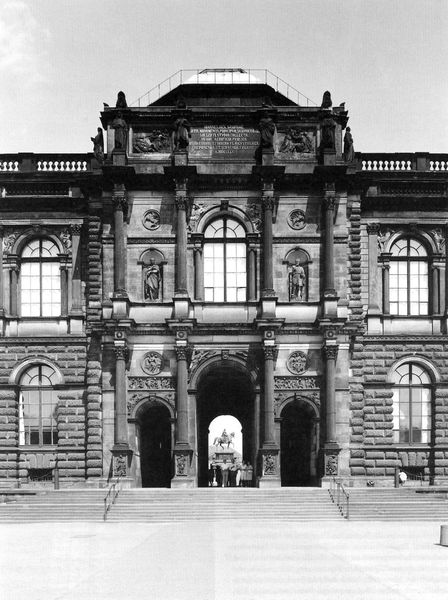
Titel: Gemäldegalerie
Künstler: Gottfried Semper
Standort: Dresden, Gemäldegalerie (EU - D - Sachsen)
Schlagwörter: weiß, fenster, grau, schwarz, säule, säulen, dach, haus, barock, stein, steine, brüstung, schrift, bogen, fassade, mauer, treppe, treppen, inschrift, durchgang, geländer, stufen, tor, foto, fotografie, photographie, eingang, palast, balustrade, arkaden, photo, portal, rustika, tore, skulpturen, schloß, dresden, standbild, triumphbogen, nischen, jaus, porta, travee, zwinger, fotografie gebäude torbogen durchsicht